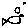
Label: fish